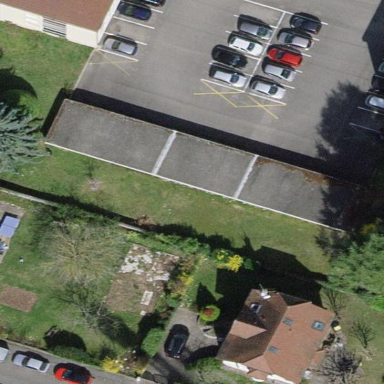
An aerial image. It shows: Group of garages.